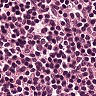
Metastatic tissue present: no